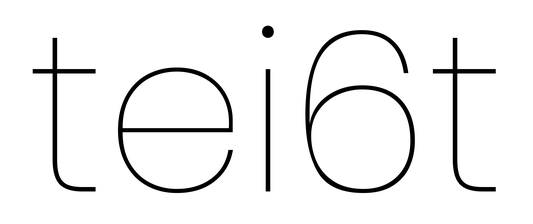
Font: Poppins-Thin